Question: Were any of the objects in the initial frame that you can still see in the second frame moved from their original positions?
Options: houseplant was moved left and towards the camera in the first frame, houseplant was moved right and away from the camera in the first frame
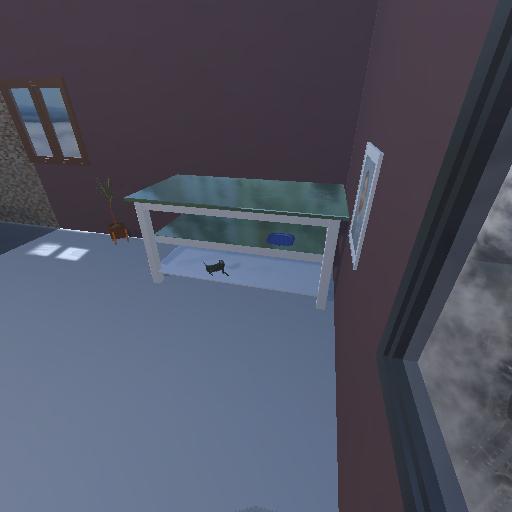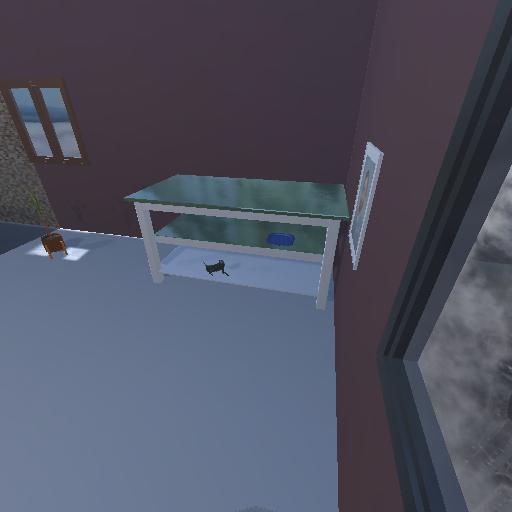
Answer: houseplant was moved left and towards the camera in the first frame